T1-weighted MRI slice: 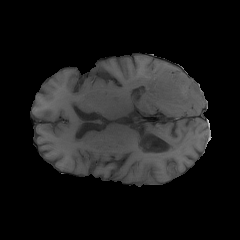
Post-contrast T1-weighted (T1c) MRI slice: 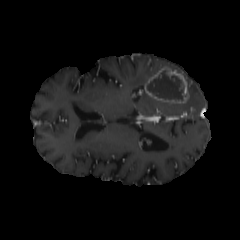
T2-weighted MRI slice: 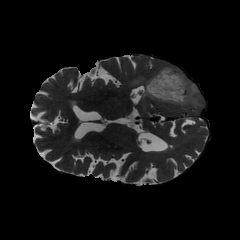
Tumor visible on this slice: yes